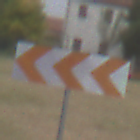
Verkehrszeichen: RichtungstafelnInKurvenGrossRechts
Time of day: Midday
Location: Outdoor (Suburban)
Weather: Overcast
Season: NotSpecified
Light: Natural